Interaction volume radius: 5 \u00c5
Interaction volume height: 20 \u00c5
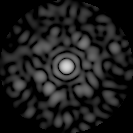
Disorder parameter: 0.8269